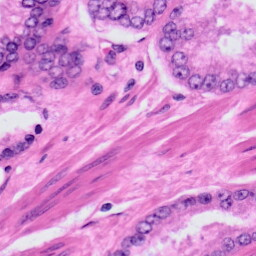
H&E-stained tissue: Prostate